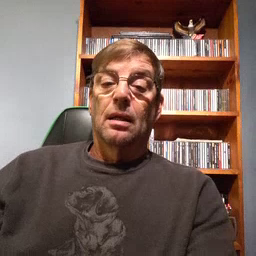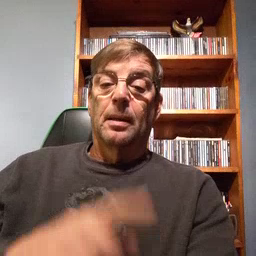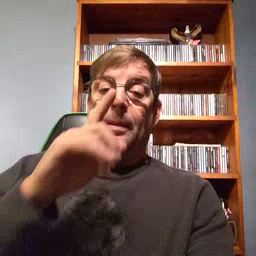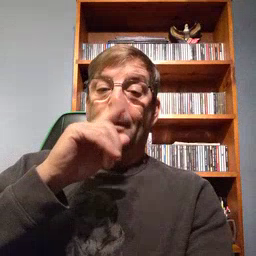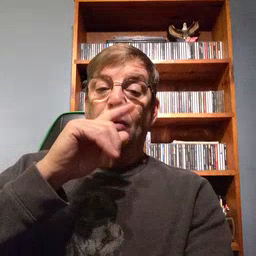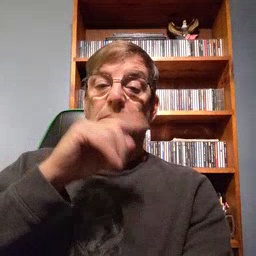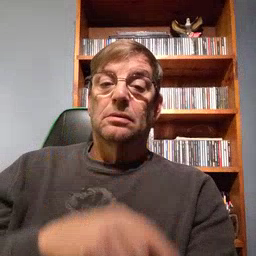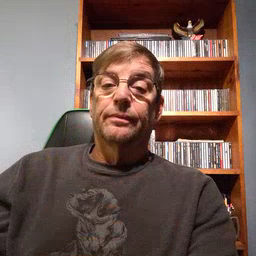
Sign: mouse